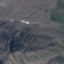
Land use / land cover class: HerbaceousVegetation